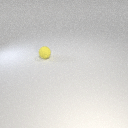
small yellow rubber sphere